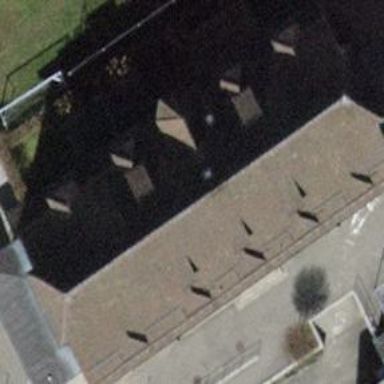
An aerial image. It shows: Gabled roof building that is school.